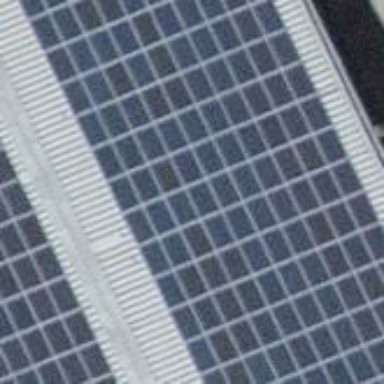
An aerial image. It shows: Solar power generator using photovoltaic method with solar photovoltaic panel types.